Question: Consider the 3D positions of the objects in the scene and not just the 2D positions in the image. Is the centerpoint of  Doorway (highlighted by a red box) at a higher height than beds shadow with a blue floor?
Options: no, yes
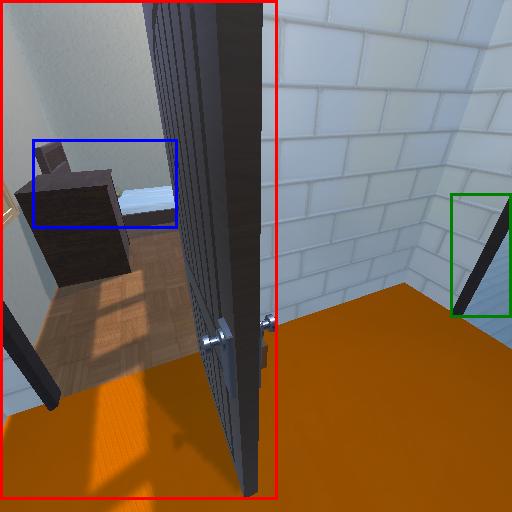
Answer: no